Question: When you have a mobile connection, you often have 2 IP Addresses, an external IP which can be consulted in <URL>
IP result: 190.106.XX.XX
and when I connect my PC to a BAM I get another IP as shown in

IP result: 10.69.XX.XX
the ipAddress I need to get is the one from the Window for using it (10.69.XX.XX)
I checked an android app and shown this result as RMNET0
and told me in java he used for obtaining this data
Any information I will appreciate
thanks in advance
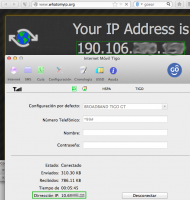
Answer: I've tried this with success I hope it helps you
'''
+(NSString *)getIpLocally:(NSString *)networkInterface ipVersion:(int)ipVersion
{
if(ipVersion != 4 && ipVersion != 6)
{
NSLog(@"getIpLocally unknown version of IP: %i",ipVersion);
return nil;
}
NSString *networkInterfaceRef;
if ([networkInterface isEqualToString:@"ios_cellular"])
{
networkInterfaceRef = @"pdp_ip0";
}
else if([networkInterface isEqualToString:@"ios_wifi"])
{
networkInterfaceRef = @"en0"; //en1 on simulator if mac on wifi
}
else
{
NSLog(@"getIpLocally unknown interface: %@",networkInterface);
return nil;
}
NSString *address = nil;
struct ifaddrs *addrs = NULL;
struct ifaddrs *cursor = NULL;
struct sockaddr_in *s4;
struct sockaddr_in6 *s6;
char buf[64];
int success = 0;
// retrieve the current interfaces - returns 0 on success
success = getifaddrs(&addrs);
if (success == 0)
{
// Loop through linked list of interfaces
cursor = addrs;
while(cursor != NULL)
{
if((ipVersion == 4 && cursor->ifa_addr->sa_family == AF_INET) ||
(ipVersion == 6 && cursor->ifa_addr->sa_family == AF_INET6))
{
NSLog(@"Network Interface: %@",[NSString stringWithUTF8String:cursor->ifa_name]);
// Check if interface is en0 which is the wifi connection on the iPhone
if([[NSString stringWithUTF8String:cursor->ifa_name] isEqualToString:networkInterfaceRef])
{
if(ipVersion == 4)
{
s4 = (struct sockaddr_in *)cursor->ifa_addr;
if (inet_ntop(cursor->ifa_addr->sa_family, (void *)&(s4->sin_addr), buf, sizeof(buf)) == NULL)
{
NSLog(@"%s: inet_ntop failed for v4!
",cursor->ifa_name);
}
else{
address = [NSString stringWithUTF8String:buf];
}
}
if (ipVersion == 6)
{
s6 = (struct sockaddr_in6 *)(cursor->ifa_addr);
if (inet_ntop(cursor->ifa_addr->sa_family, (void *)&(s6->sin6_addr), buf, sizeof(buf)) == NULL)
{
NSLog(@"%s: inet_ntop failed for v6!
",cursor->ifa_name);
}
else{
address = [NSString stringWithUTF8String:buf];
}
}
}
}
cursor = cursor->ifa_next;
}
}
// Free memory
freeifaddrs(addrs);
return address;
}
'''
for displaying the IP Address you can use:
'''
NSLog(@"ip v4: %@",[NSString getIpLocally:@"ios_cellular" ipVersion:4]);
'''